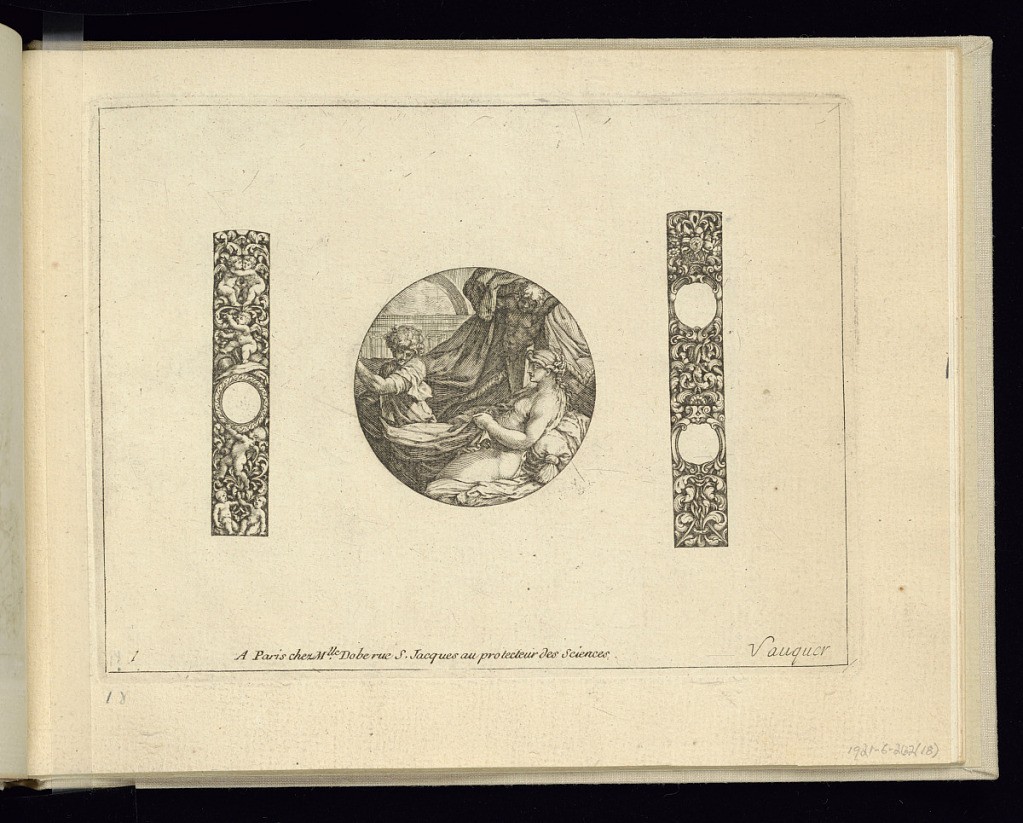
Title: Design for a Watchcase
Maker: Jacques Vauquer, French, 1621–1686
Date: ca. 1736
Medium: Engraving on laid paper
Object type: Print
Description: Design for the lid of a circular watchcase, decorated with a biblical scene representing Joseph and Potipher's wife; flanked by two rectangular panels of ornament with putti. The plate is signed.